Question: I created a pcolor image with each grid shaded in based on a value in the matrix 'C'.
'''
h1 = pcolor(C);
colormap(jet)
h = colorbar;
ylabel(h,'Monthly Correlation (r-value)');
shading flat
'''
Each grid corresponds to a particular year on the x axes and a particular site name on the y axes. How can I add an axes label to show this?
I tried the following but it didn't do anything. Plus, I'd like to put the label in the middle of each grid, not on the edges.
'''
set(h1,'XTick',years')
set(h1,'YTick',a)
'''
x axes labels: 'years'' looks like this (size 15x1 double)
'''
1999
2000
2001
2002
2003
2004
2005
2006
2007
2008
2009
2010
2011
2012
2013
'''
y axes labels: 'a' looks like this (12x1 cell):
'''
'09-<PHONE>'
'09-<PHONE>'
'25-<PHONE>'
'25-<PHONE>'
'33-<PHONE>'
'33-<PHONE>'
'33-<PHONE>'
'33-<PHONE>'
'33-<PHONE>'
'44-<PHONE>'
'44-<PHONE>'
'44-<PHONE>'
'''
Current image looks like this:

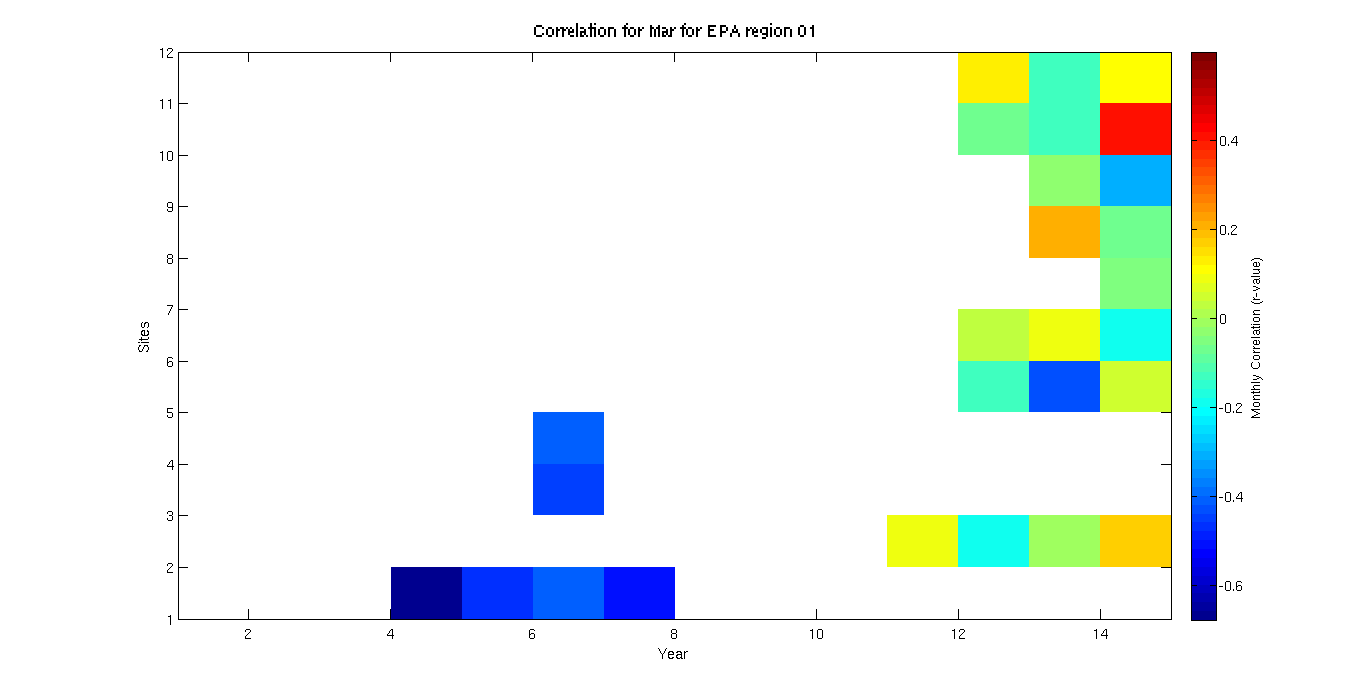
Answer: You are using the wrong handle. For setting labels you need the axes handle and not the 'pcolor'-handle:
'''
%// get axes handle
ax = gca;
...
%// set labels
set(ax,'XTickLabel',years')
set(ax,'YTickLabel',a)
'''
---
'''
%// example data
C = [...
0.06 -0.22 -0.10 0.68 NaN -0.33;
0.04 -0.07 0.12 0.23 NaN -0.47;
NaN NaN NaN NaN NaN 0.28;
0.37 0.36 0.14 0.58 -0.14 -0.15;
NaN 0.11 0.24 0.71 -0.13 NaN;
0.57 0.53 0.41 0.65 -0.43 0.03 ];
%// original plot
h1 = pcolor(C);
colormap(jet)
h = colorbar;
ylabel(h,'Monthly Correlation (r-value)');
shading flat
%// get axes handle
ax = gca;
%// labels (shortened to fit data)
years = [1999, 2000, 2001, 2002, 2003, 2004];
a = {'09-<PHONE>', '09-<PHONE>', '25-<PHONE>', ...
'25-<PHONE>', '33-<PHONE>', '33-<PHONE>'};
%// adjust position of ticks
set(ax,'XTick', (1:size(C,2))+0.5 )
set(ax,'YTick', (1:size(C,1))+0.5 )
%// set labels
set(ax,'XTickLabel',years')
set(ax,'YTickLabel',a)
'''